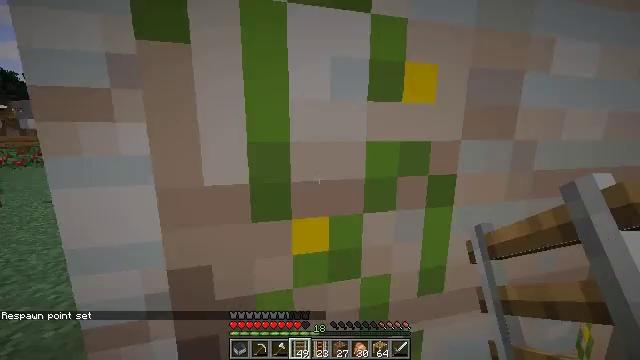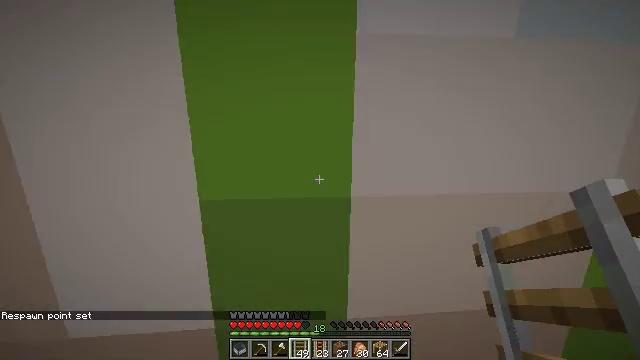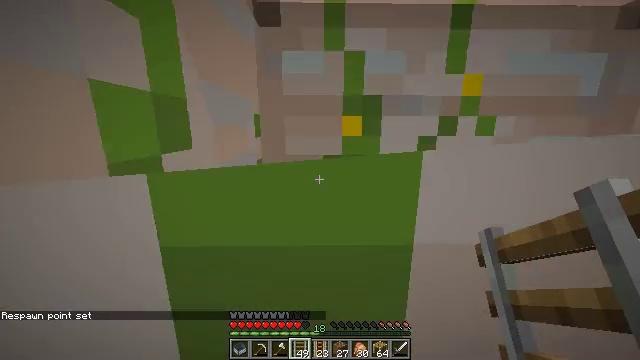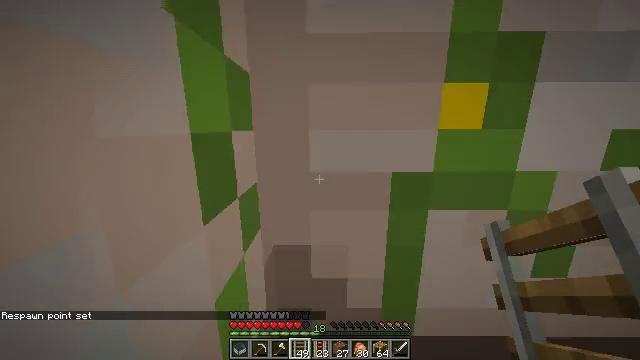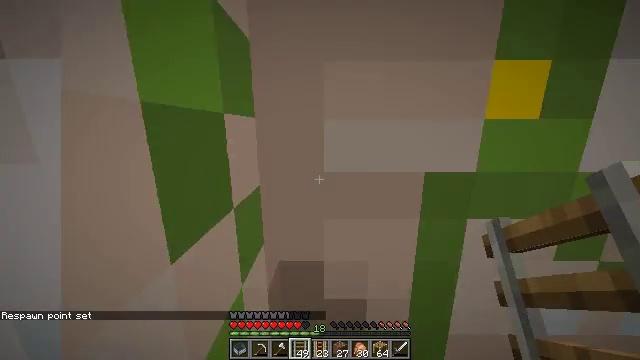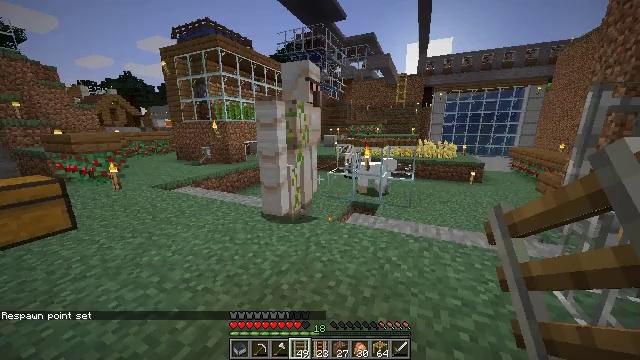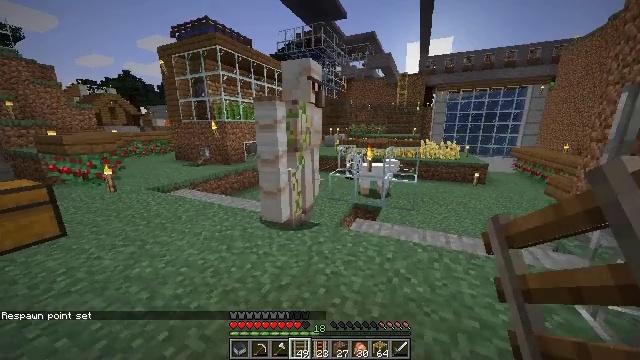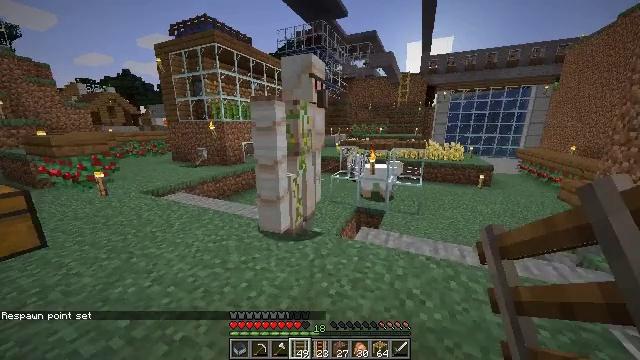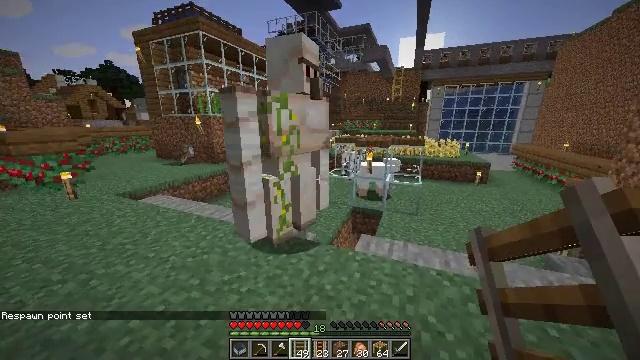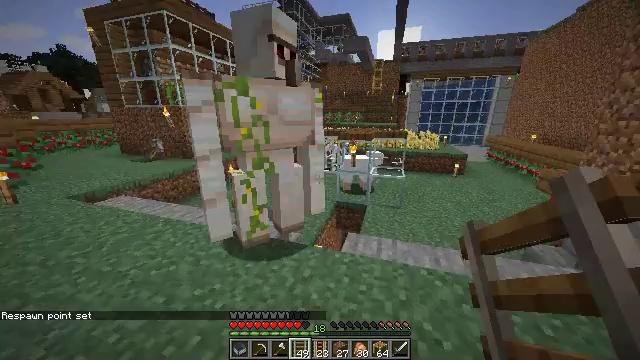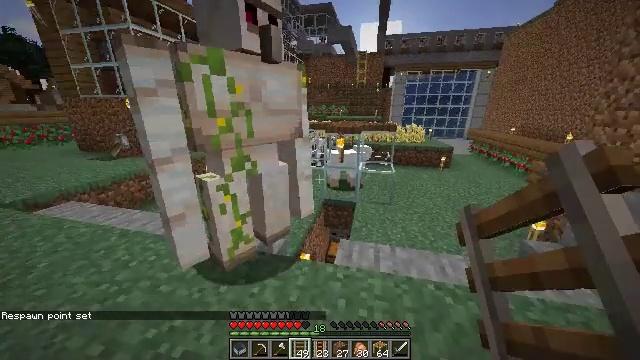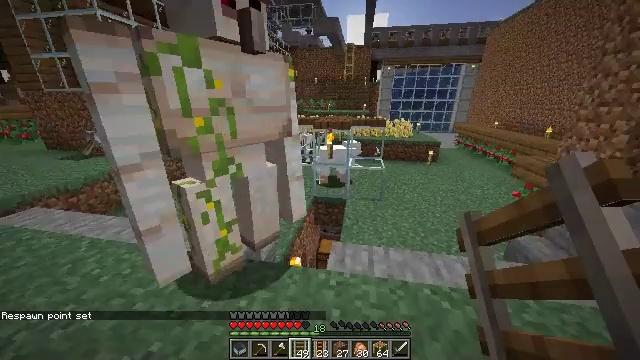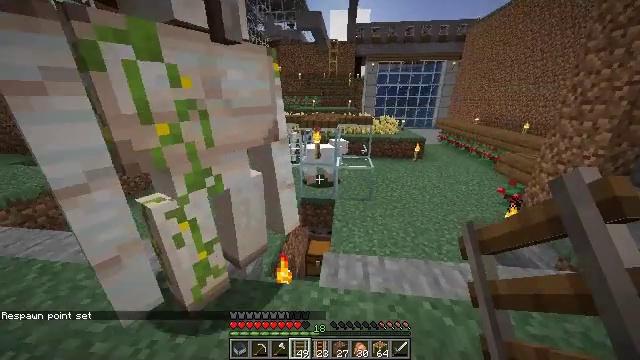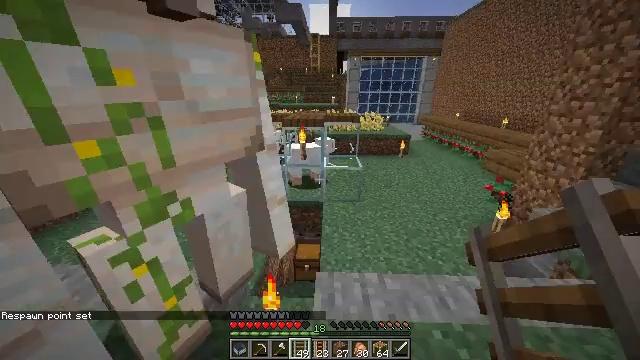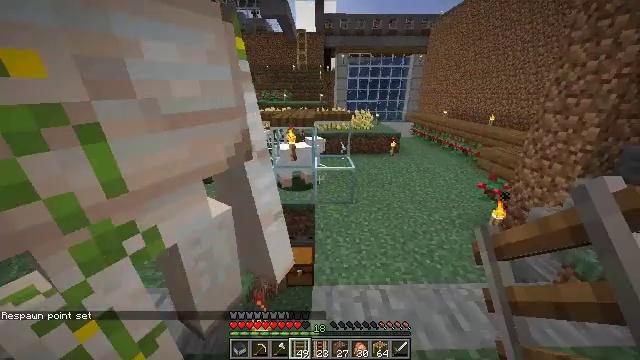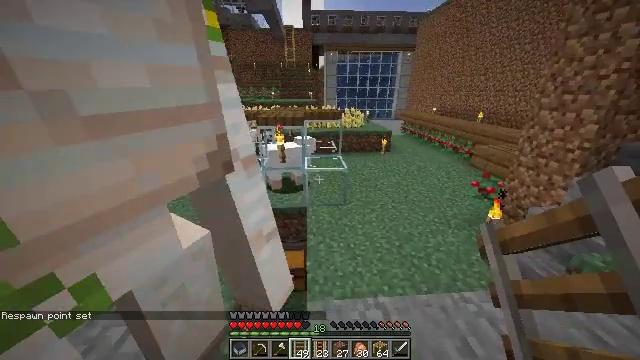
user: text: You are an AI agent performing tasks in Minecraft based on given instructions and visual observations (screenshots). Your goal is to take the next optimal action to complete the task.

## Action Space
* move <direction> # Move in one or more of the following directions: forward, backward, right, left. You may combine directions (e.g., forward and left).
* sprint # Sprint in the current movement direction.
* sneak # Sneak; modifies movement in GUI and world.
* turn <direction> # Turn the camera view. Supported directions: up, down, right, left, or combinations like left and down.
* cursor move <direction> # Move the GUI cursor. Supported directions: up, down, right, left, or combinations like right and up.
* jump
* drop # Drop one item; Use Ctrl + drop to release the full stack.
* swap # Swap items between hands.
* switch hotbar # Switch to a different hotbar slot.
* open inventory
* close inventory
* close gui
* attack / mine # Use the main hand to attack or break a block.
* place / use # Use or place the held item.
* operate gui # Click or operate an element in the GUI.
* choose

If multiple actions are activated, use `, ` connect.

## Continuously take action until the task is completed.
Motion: motion action
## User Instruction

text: Break the smooth stone to collect it.
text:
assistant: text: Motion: move forward, sprint, turn left and down
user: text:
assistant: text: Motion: move forward, sprint, turn left
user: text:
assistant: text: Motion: move forward, turn left
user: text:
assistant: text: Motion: move forward
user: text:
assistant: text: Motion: move forward
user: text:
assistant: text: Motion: move forward
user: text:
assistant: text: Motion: move forward, sprint
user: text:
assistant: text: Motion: move forward, sprint, turn right and down
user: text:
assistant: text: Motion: move forward, sprint, turn right and down
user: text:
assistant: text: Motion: move forward, sprint, turn right and down
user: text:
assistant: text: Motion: move forward, sprint, turn right and down
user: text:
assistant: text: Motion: move forward, turn right
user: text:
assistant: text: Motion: move forward, turn right
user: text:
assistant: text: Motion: move forward, turn right
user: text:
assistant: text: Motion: move forward, turn right
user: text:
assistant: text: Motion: move forward, turn right
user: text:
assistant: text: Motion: move forward, turn right and down
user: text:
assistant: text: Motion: move forward, turn right
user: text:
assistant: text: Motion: move forward, turn right, jump
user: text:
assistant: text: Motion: move forward, jump
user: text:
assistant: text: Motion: move forward, jump
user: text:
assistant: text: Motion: move forward, jump
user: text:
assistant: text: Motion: move forward, jump
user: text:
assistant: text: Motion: move forward, jump
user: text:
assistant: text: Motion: move forward, jump
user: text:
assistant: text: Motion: move forward, jump
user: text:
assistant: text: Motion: move forward, jump
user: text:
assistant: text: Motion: move forward, jump
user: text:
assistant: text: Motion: move forward, jump
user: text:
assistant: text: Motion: move forward, sprint, jump